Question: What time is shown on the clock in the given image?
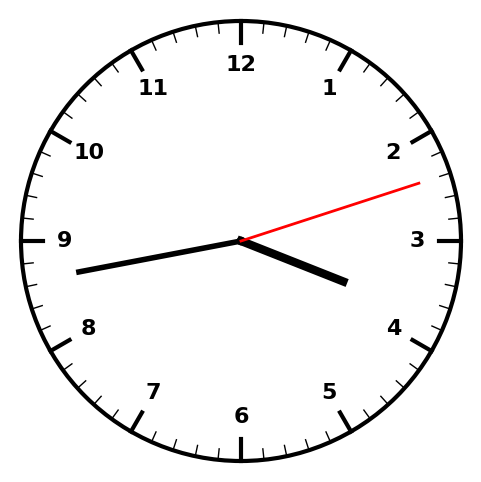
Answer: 03:43:12